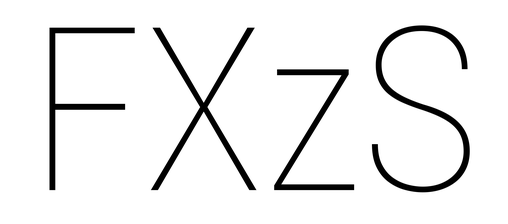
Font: Roboto_Condensed_Thin